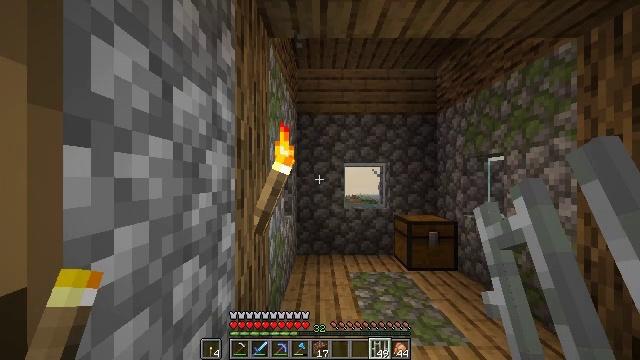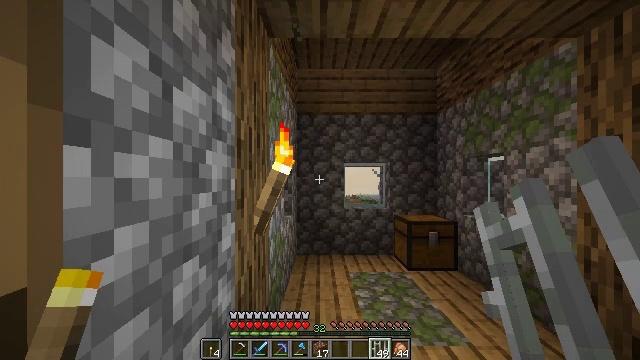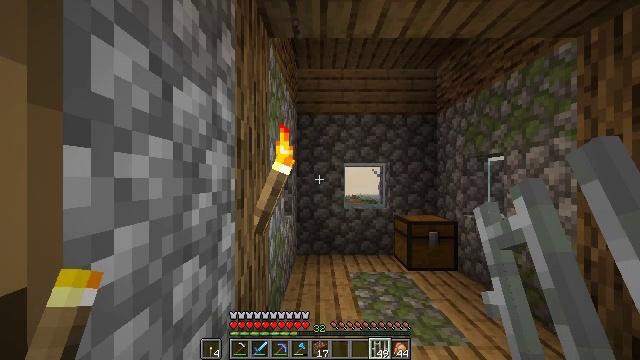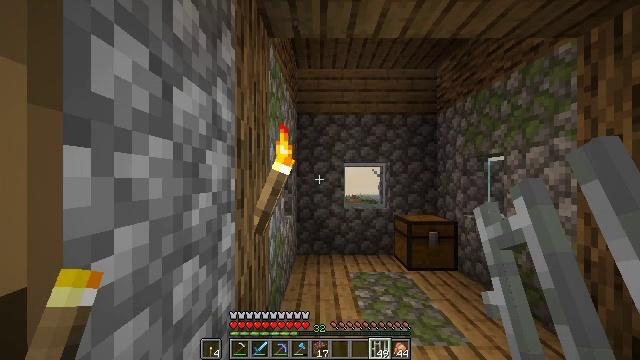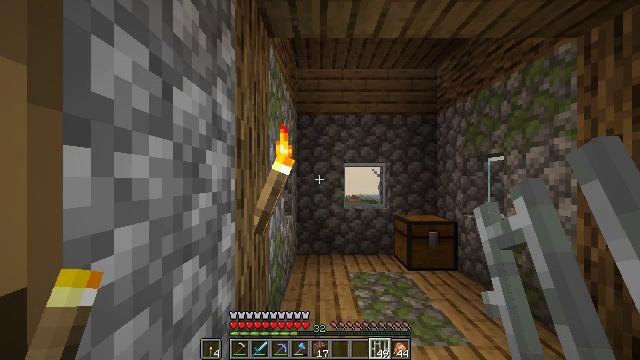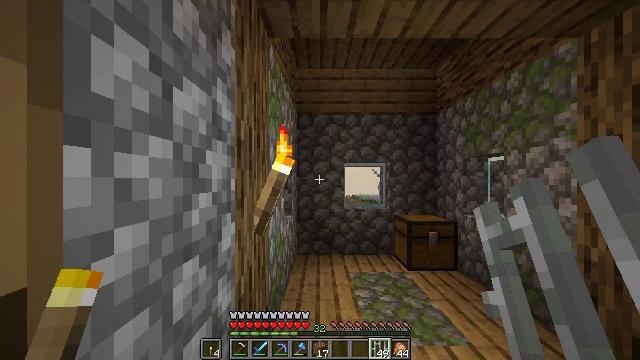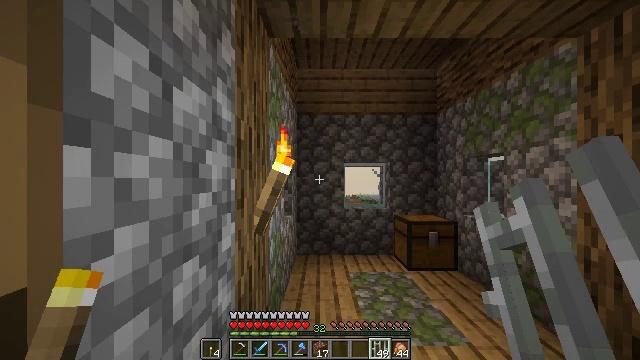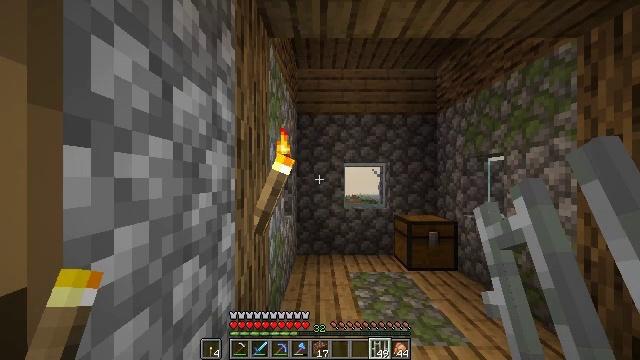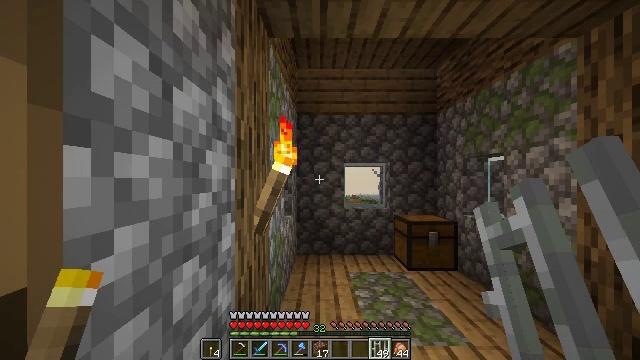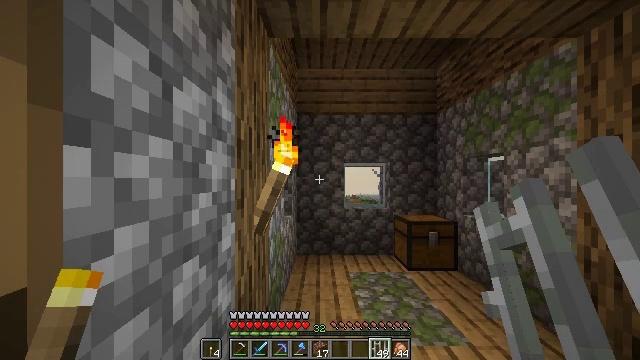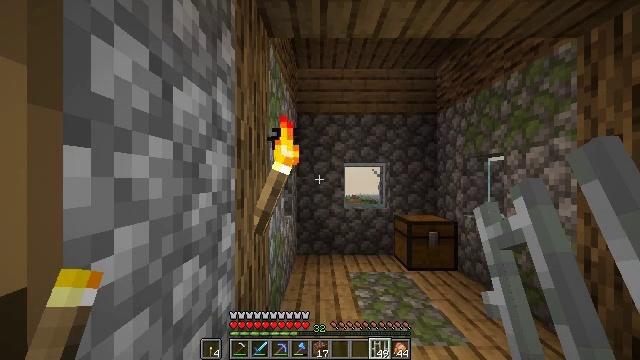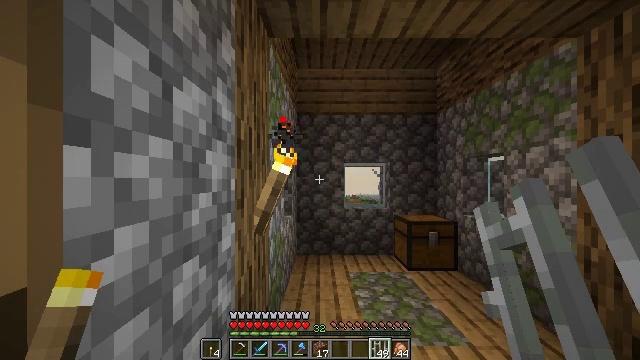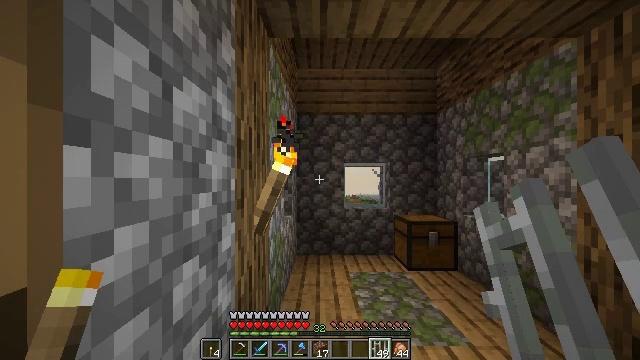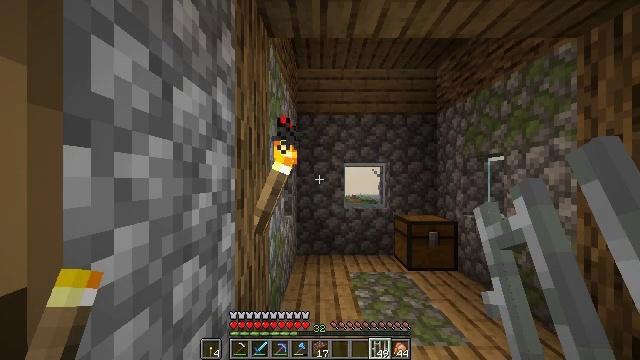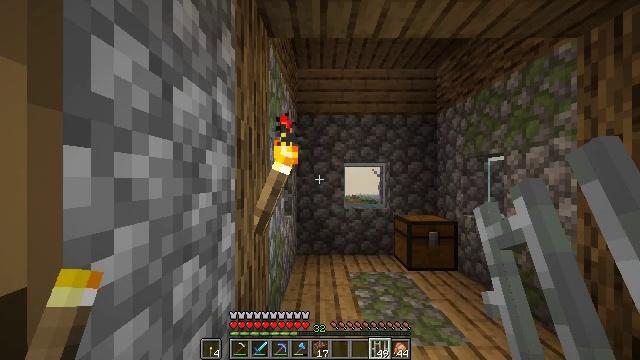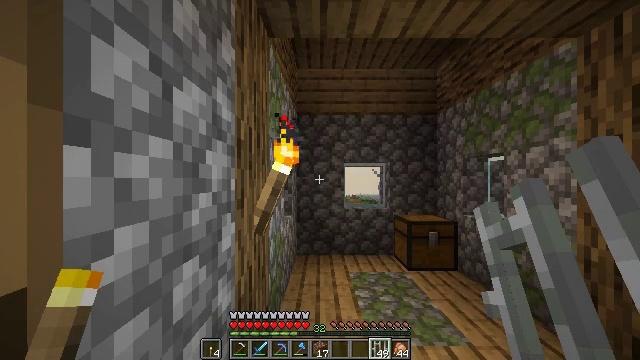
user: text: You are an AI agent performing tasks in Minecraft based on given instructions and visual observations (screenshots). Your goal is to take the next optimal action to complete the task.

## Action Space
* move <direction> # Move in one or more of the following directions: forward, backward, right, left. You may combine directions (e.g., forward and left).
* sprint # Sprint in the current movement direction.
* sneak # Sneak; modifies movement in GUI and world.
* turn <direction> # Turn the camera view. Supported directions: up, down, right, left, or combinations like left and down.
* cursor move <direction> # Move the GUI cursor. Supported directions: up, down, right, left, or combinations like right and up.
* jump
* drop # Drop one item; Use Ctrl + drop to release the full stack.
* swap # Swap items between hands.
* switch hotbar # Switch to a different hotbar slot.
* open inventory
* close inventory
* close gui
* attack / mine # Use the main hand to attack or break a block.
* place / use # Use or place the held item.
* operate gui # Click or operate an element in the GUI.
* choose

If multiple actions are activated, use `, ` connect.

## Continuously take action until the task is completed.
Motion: motion action
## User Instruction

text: Attack the iron bars to collect them.
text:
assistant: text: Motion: no_op
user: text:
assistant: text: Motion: no_op
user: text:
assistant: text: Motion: no_op
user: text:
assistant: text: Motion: no_op
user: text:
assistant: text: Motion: no_op
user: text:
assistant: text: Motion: no_op
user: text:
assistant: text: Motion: no_op
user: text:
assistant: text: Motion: no_op
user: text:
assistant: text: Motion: no_op
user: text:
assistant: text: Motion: no_op
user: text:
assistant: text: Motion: no_op
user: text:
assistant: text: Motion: no_op
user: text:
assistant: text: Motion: no_op
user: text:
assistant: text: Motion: no_op
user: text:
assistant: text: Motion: no_op
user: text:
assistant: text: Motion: no_op
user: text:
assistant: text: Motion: no_op
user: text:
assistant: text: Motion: no_op
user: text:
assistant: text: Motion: no_op
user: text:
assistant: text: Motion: no_op
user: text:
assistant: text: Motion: no_op
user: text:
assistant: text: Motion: no_op
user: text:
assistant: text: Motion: no_op
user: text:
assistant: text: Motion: no_op
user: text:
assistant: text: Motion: no_op
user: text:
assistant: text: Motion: no_op
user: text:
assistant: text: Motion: no_op
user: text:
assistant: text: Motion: no_op
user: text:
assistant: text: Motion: no_op
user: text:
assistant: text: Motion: no_op